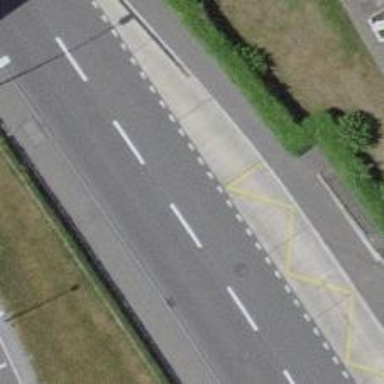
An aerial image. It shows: Bus stop with stop position for public transport.